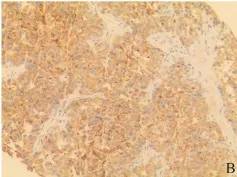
Pathological findings. HE staining suggested tumor cell showed a nest-like distribution, neoplastic cells with polygonal shape, abundant and acidophilic cytoplasm, mile nuclear atypia without necrosis, rare nucleoli.
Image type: pathology (immunostaining)